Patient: sex F, age 49
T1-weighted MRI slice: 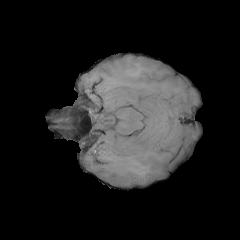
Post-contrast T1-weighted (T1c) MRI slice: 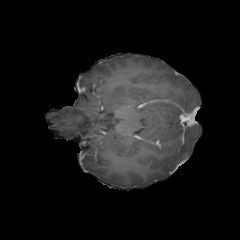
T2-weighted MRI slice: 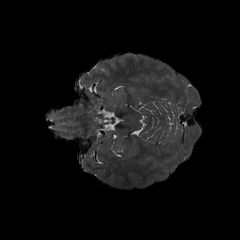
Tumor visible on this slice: no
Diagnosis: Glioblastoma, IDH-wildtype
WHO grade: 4